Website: lowes
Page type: cart
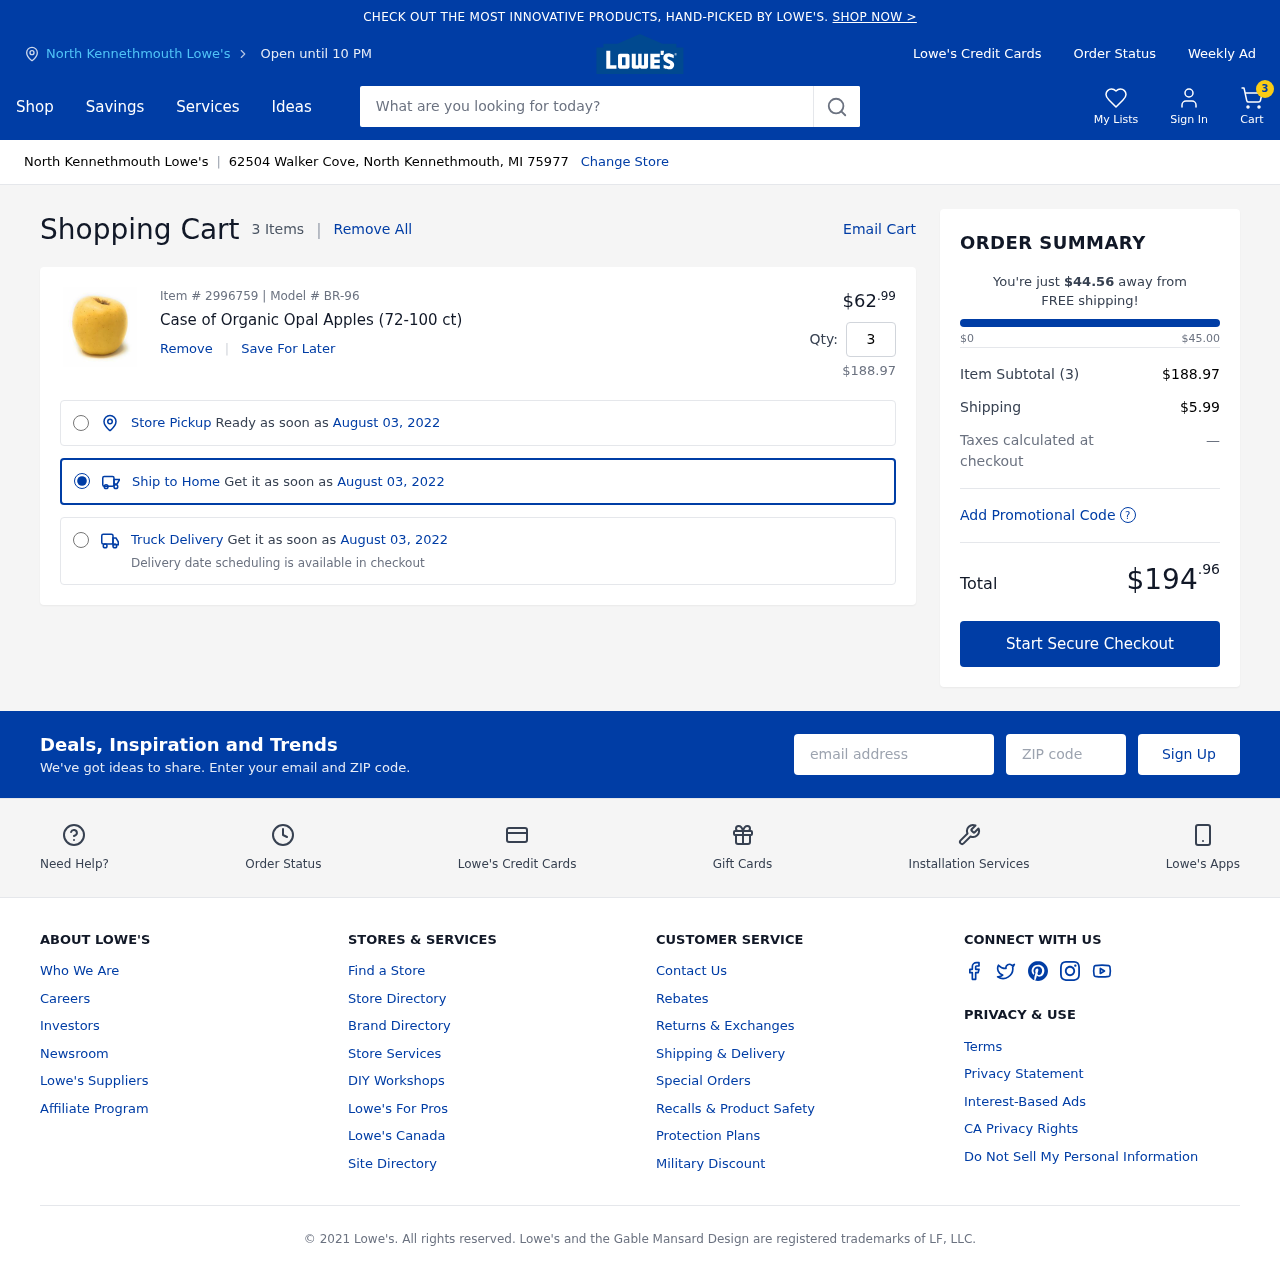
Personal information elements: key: PII_CITY
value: North Kennethmouth Lowe's
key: PII_EMAIL
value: alan_clay@gmail.com
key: PII_POSTCODE
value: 75977
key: PII_STREET
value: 62504 Walker Cove
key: PII_CITY_STATE_ZIP
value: North Kennethmouth, MI 75977
Product elements: key: PRODUCT1_NAME
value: Case of Organic Opal Apples (72-100 ct)
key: PRODUCT1_PRICE
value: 62.99
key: PRODUCT1_QUANTITY
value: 3
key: PRODUCT1_SUBTOTAL
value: $188.97
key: PRODUCT_ITEM_NUMBER
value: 2996759
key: PRODUCT_MODEL_NUMBER
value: BR-96
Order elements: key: ORDER_NUM_ITEMS
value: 3
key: ORDER_NUM_ITEMS
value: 3 Items
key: ORDER_DELIVERY_DATE
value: August 03, 2022
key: ORDER_SUBTOTAL
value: $188.97
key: ORDER_SHIPPING_COST
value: $5.99
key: ORDER_TOTAL
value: $194.96
Search elements: key: HEADER_SEARCH
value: What are you looking for today?